Field crop: tomato
Growth stage: 1
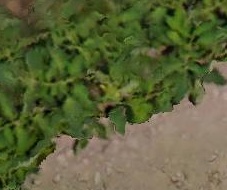
Species: tomato